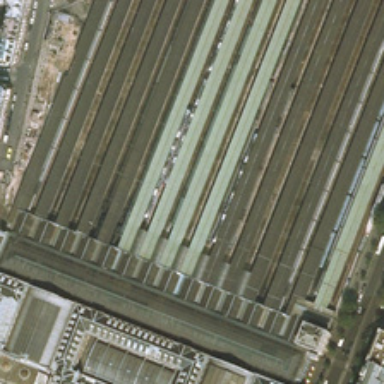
Several buildings and green trees are in two sides of a railway station .